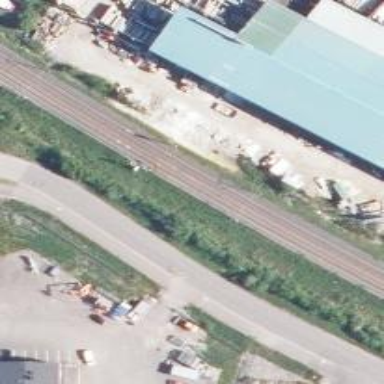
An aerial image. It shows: Railway signal.